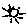
Label: sun